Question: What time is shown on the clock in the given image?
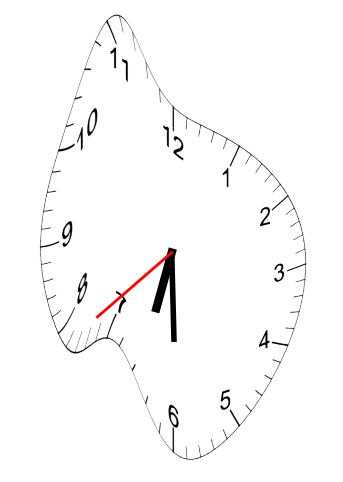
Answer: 06:29:38